Interaction volume radius: 5 \u00c5
Interaction volume height: 35 \u00c5
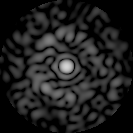
Disorder parameter: 0.8148